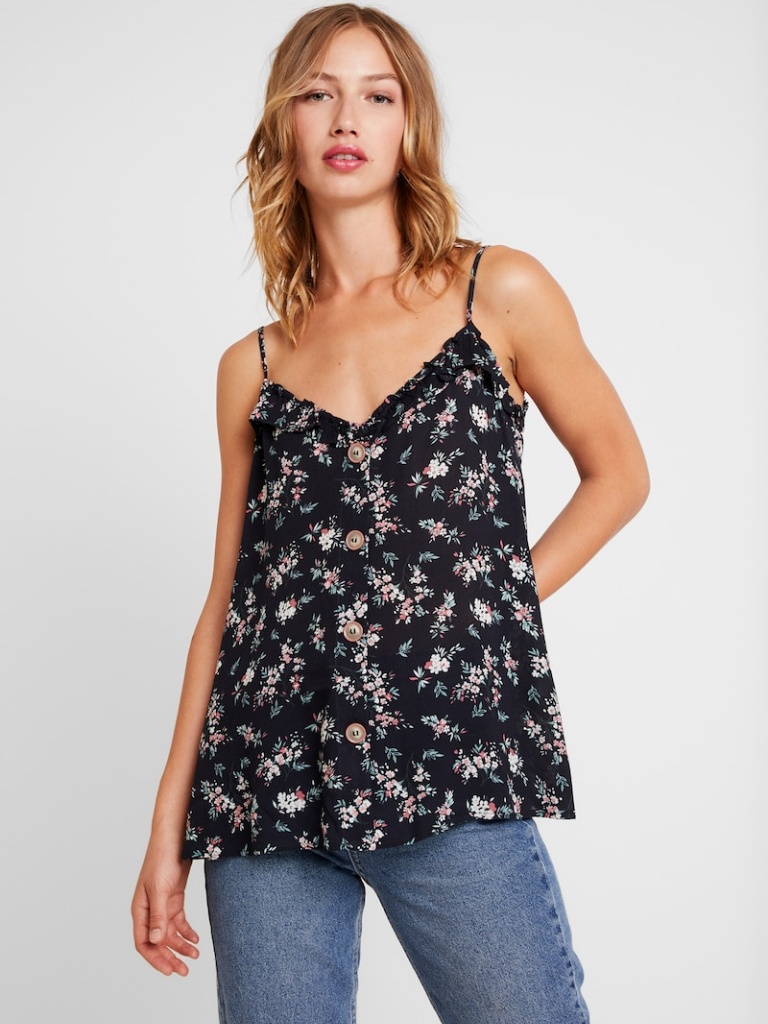
chiffon relaxed sleeveless hip length Untucked square camisole